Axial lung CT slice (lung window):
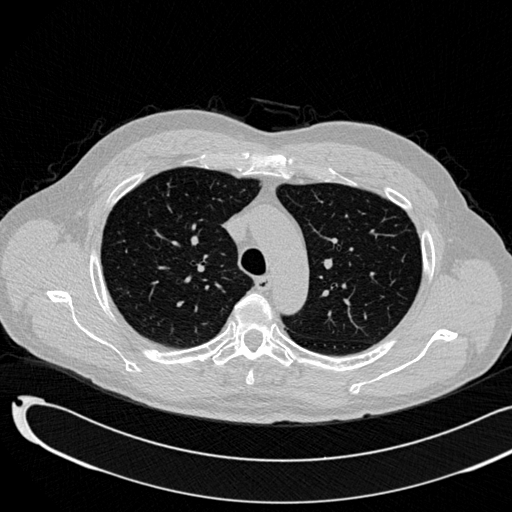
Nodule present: no